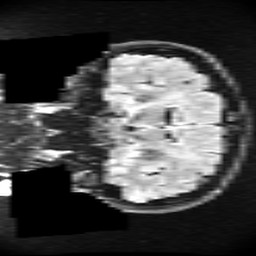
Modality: FLAIR
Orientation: coronal
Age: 45
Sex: female
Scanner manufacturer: ge
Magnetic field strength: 3 T
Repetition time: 11 s
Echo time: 0.1497 s